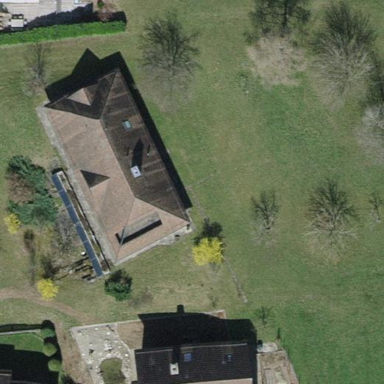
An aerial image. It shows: Detached building with tiled roof.